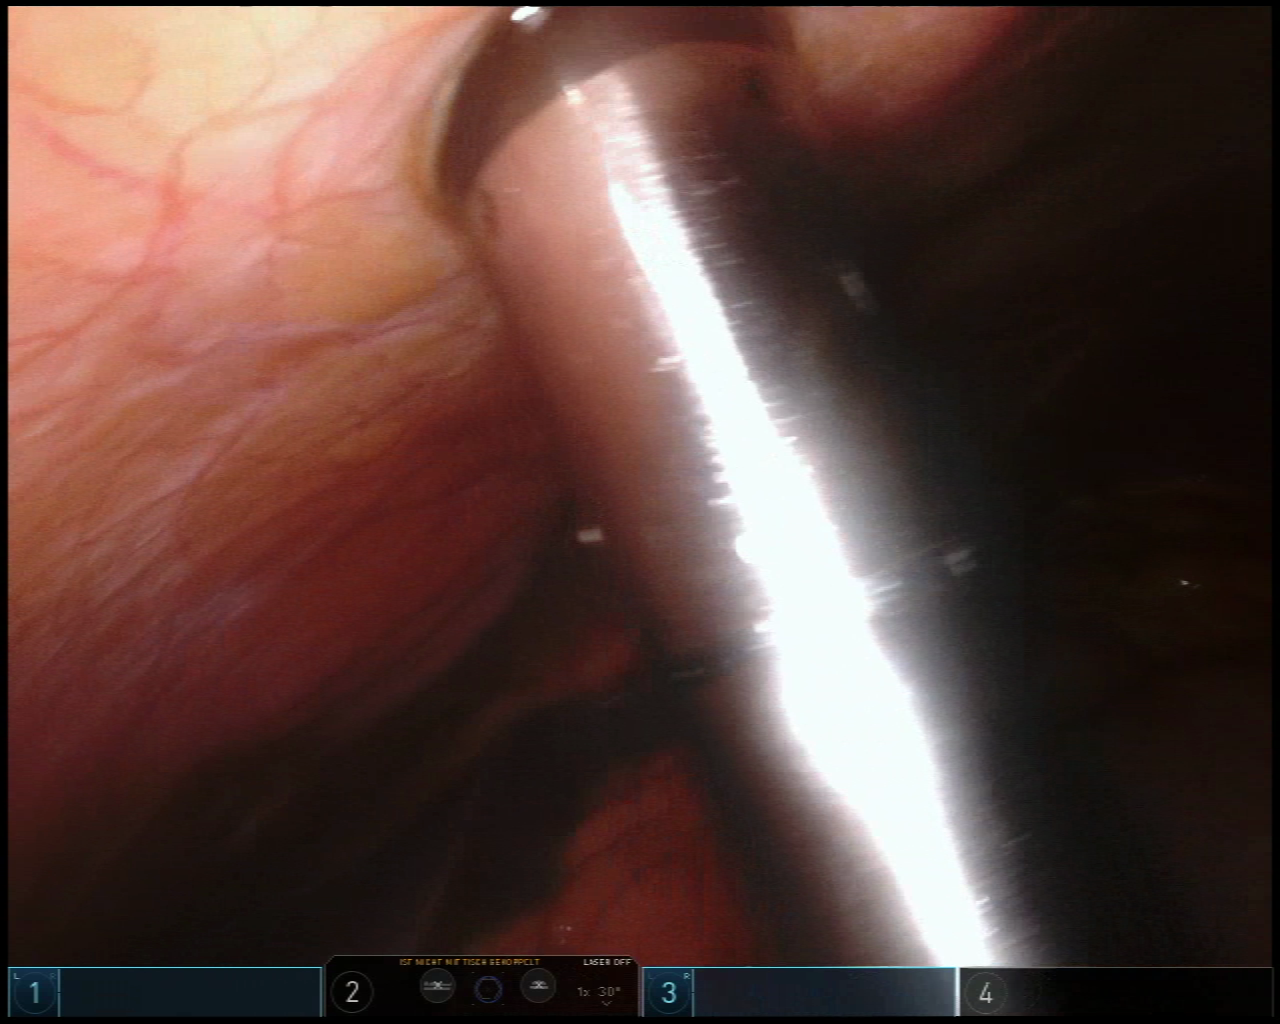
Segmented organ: liver
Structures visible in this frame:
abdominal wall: yes
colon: no
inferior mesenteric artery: no
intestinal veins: no
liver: yes
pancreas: no
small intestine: no
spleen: no
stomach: no
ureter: no
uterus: no
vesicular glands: no